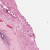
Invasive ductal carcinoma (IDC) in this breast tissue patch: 0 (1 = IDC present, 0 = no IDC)